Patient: sex M, age 40
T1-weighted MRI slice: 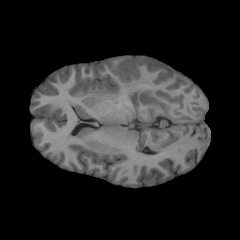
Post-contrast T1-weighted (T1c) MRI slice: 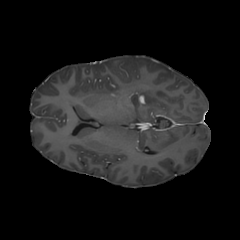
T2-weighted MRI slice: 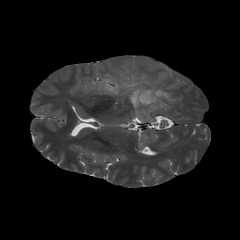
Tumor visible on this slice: yes
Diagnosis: Astrocytoma, IDH-mutant
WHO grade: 3